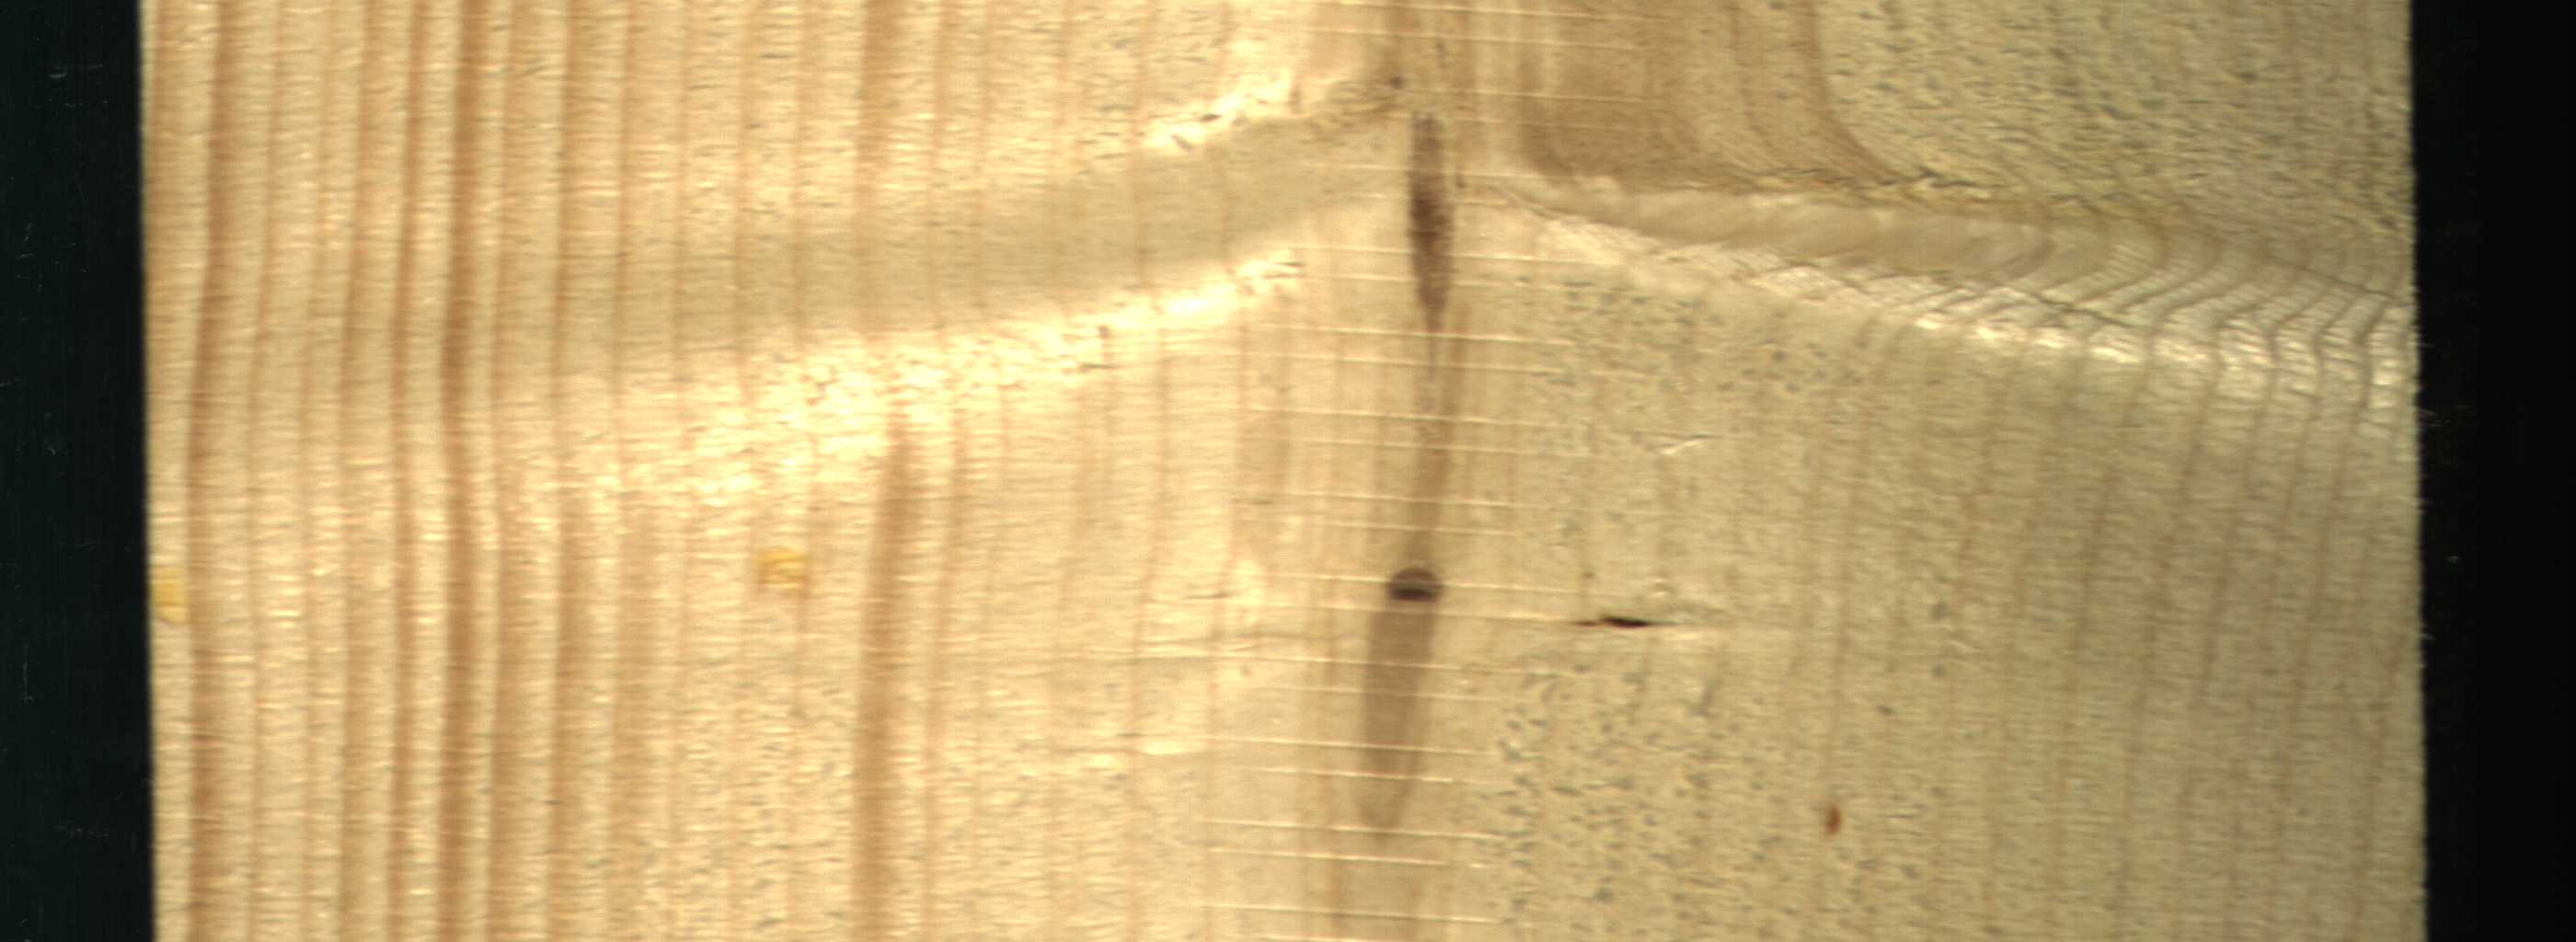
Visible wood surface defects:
resin
Quartzity
Live_Knot
Live_Knot